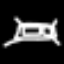
Label: bed